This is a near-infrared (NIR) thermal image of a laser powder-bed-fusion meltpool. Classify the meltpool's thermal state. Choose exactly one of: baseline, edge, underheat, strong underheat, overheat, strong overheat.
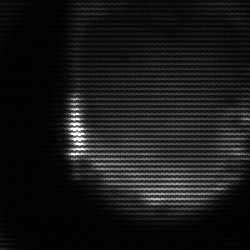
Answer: edge